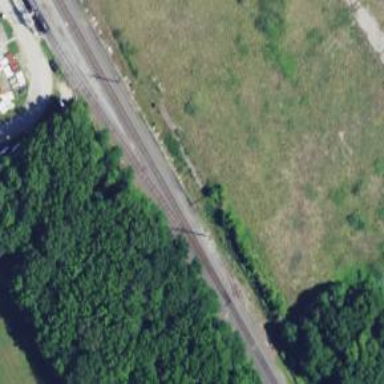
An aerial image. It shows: Disused railway spur.